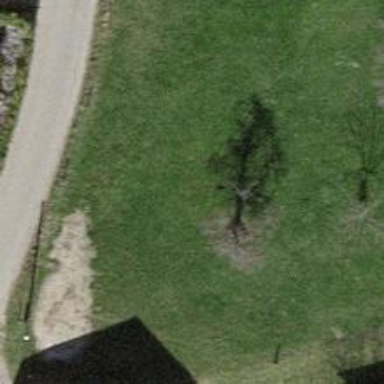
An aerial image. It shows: Single tag "natural: tree."